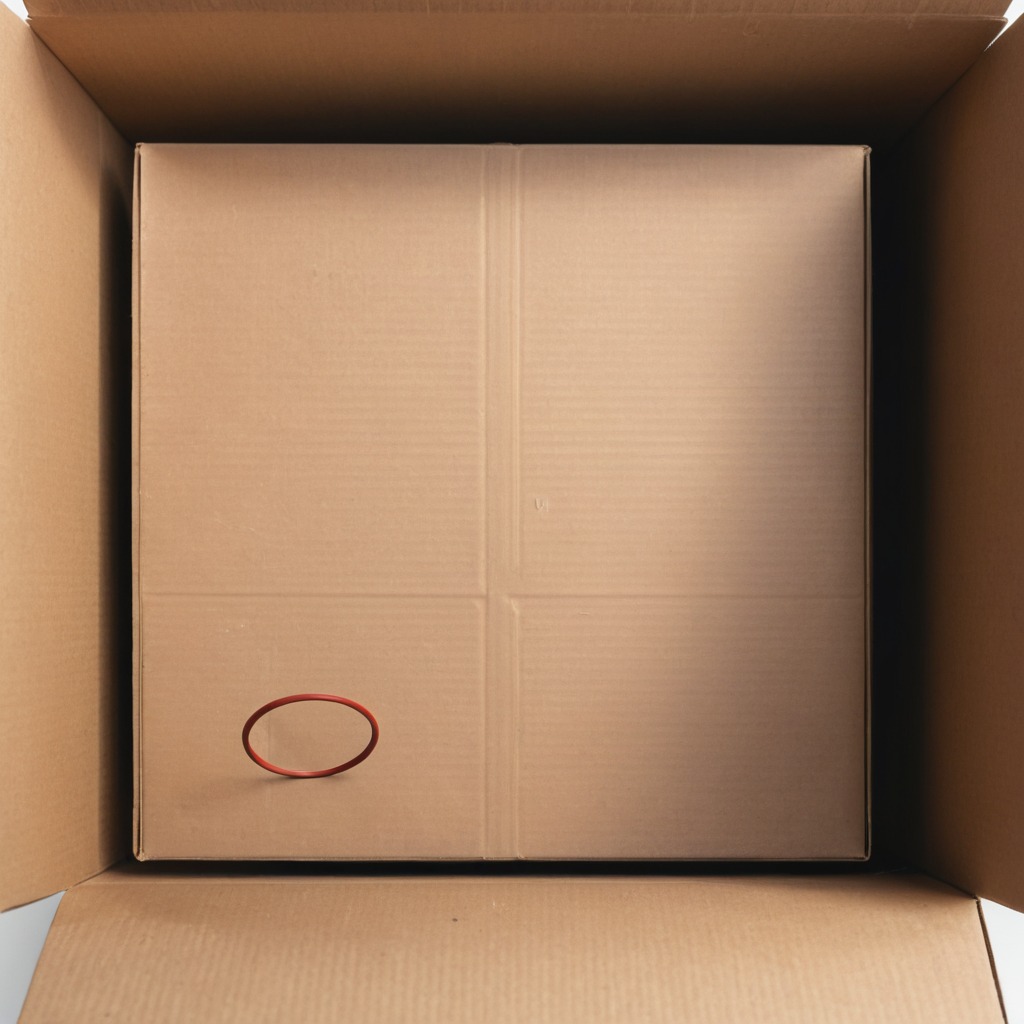
A rubber O-ring is lying on a clean dry cardboard box surface in an outdoor workshop during daytime bright natural light soft shadows slightly creased but